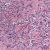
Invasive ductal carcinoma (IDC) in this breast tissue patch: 1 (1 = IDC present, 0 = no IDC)